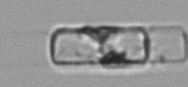
Label: Guinardia_delicatula